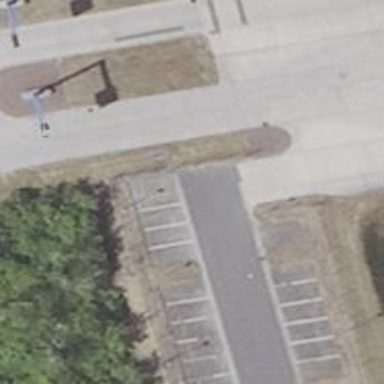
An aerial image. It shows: Parking aisle designated as service road.